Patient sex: M
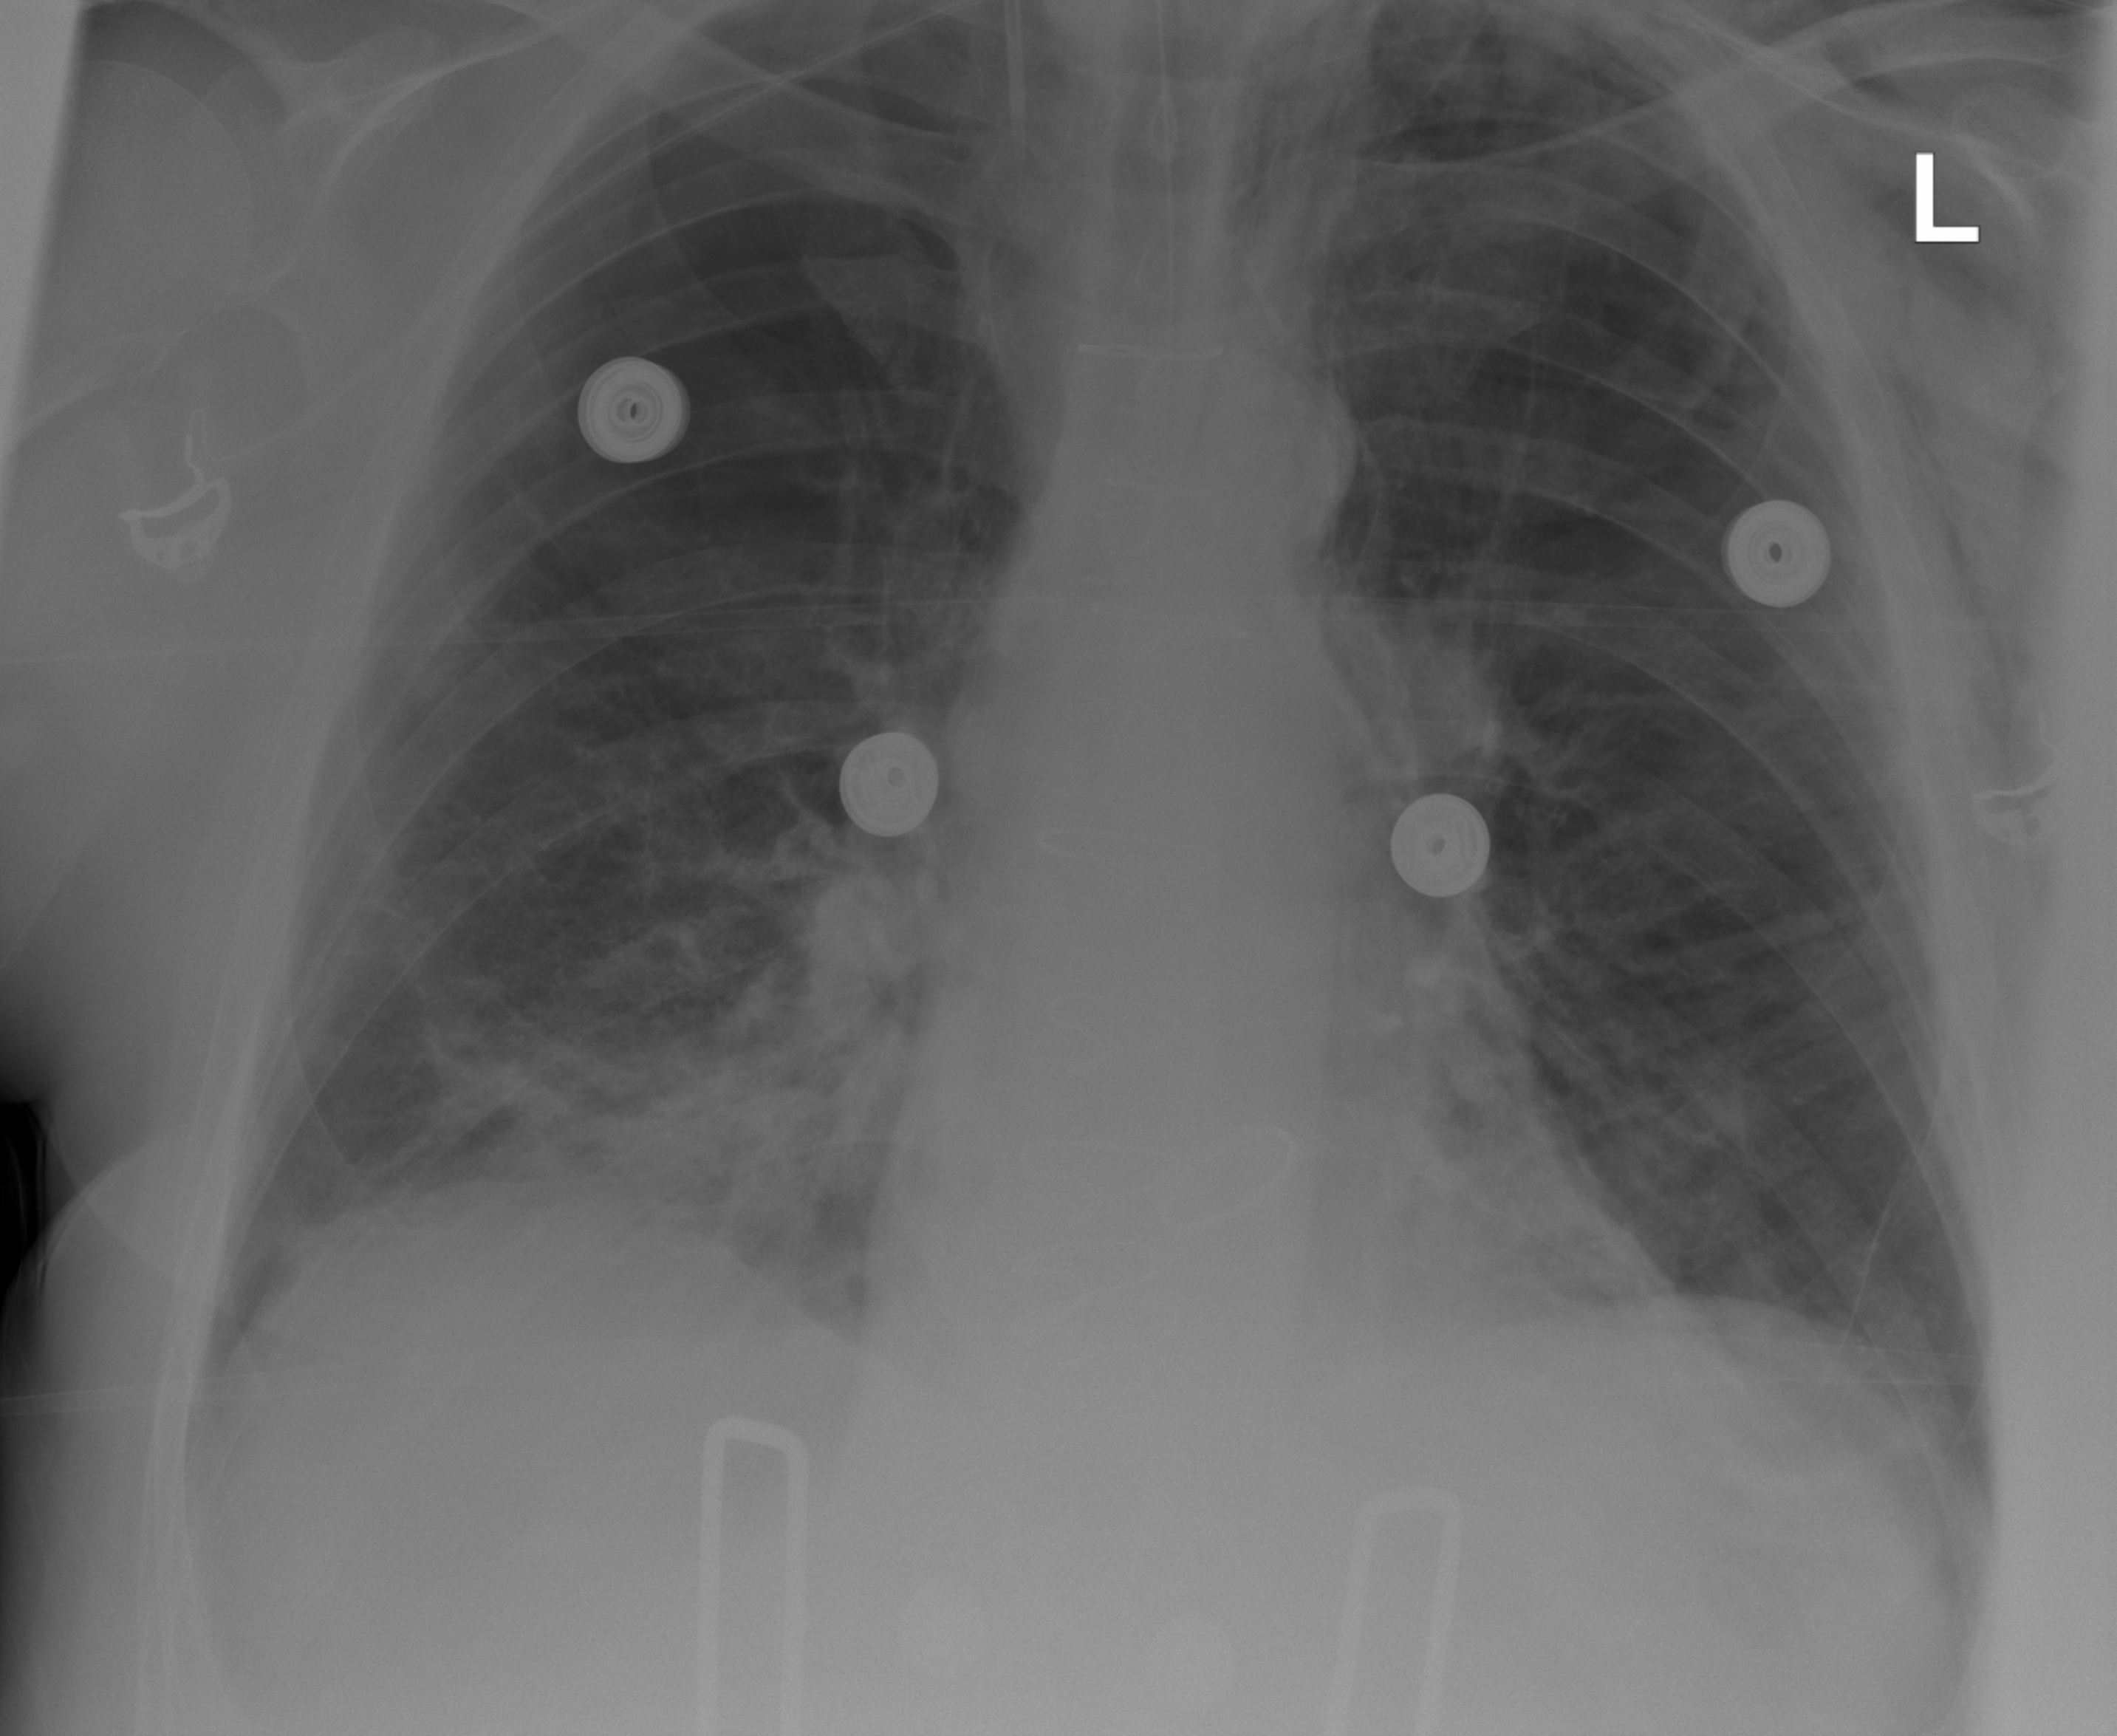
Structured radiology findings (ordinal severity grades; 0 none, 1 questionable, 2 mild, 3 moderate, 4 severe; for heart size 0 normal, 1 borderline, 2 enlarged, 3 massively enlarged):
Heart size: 0
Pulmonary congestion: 0
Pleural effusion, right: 1
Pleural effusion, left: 0
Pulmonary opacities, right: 3
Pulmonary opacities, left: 0
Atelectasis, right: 2
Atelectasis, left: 2